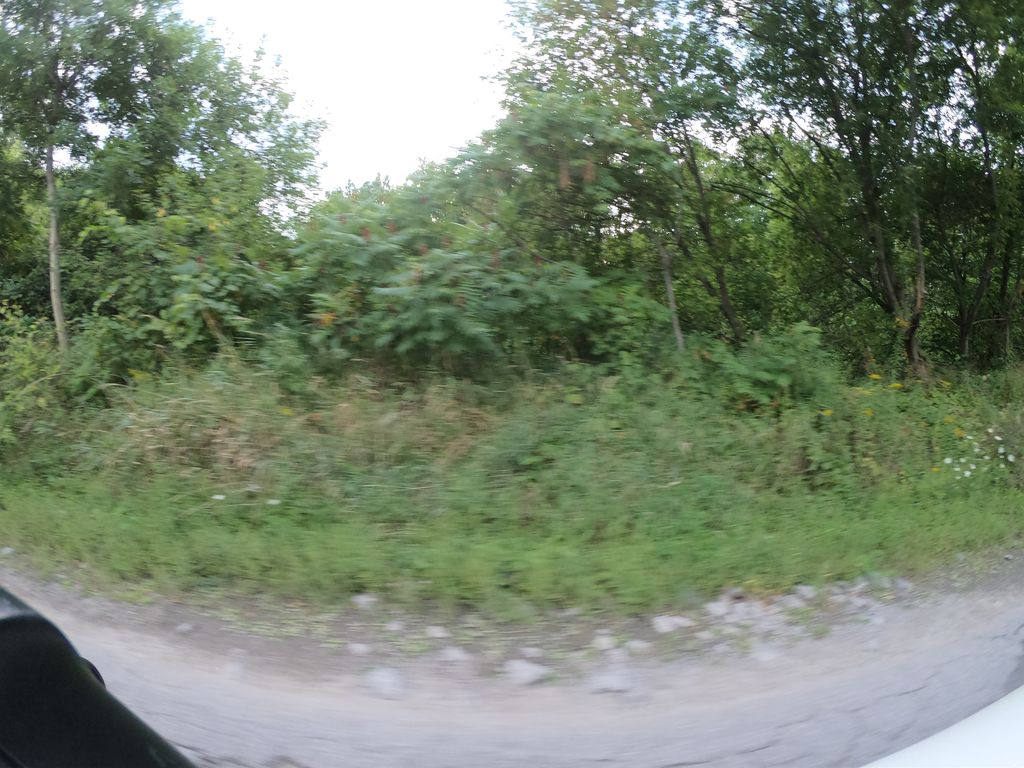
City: ottawa-gatineau